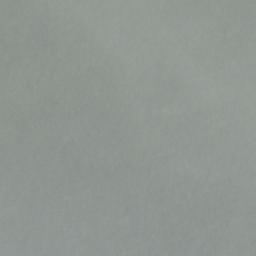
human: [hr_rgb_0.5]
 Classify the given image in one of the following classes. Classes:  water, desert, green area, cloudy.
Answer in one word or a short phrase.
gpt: cloudy